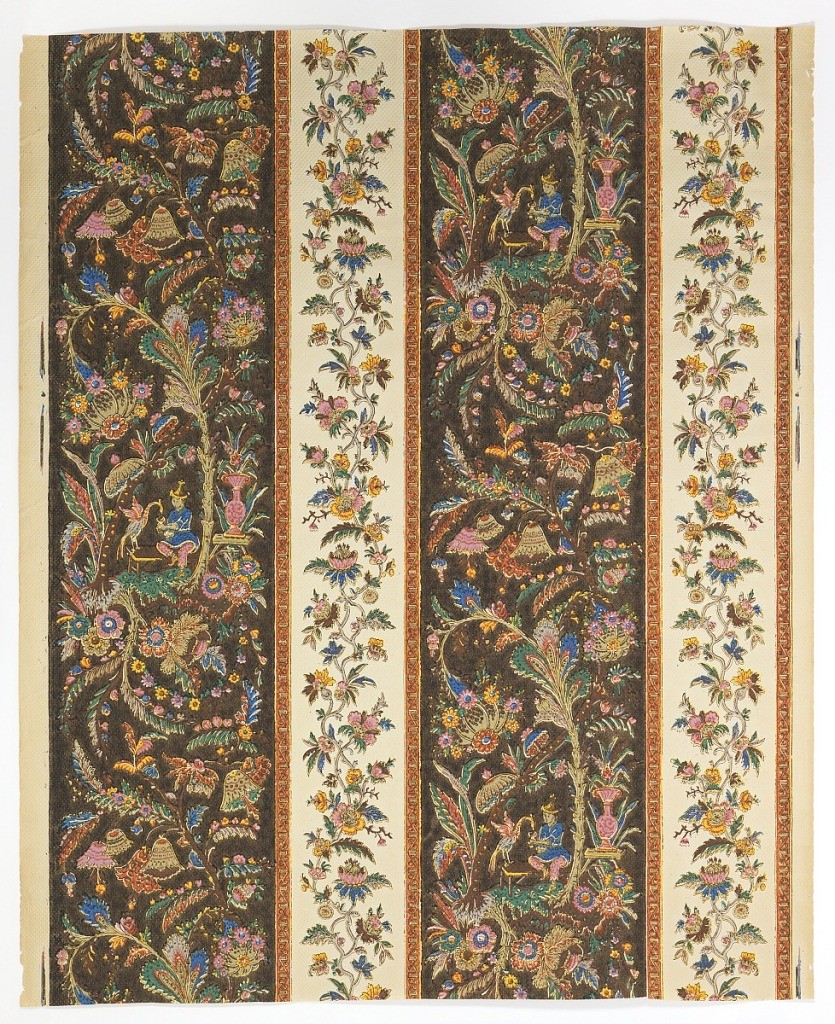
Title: Curtain paper
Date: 1870–1880
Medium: Block-printed, gauffre paper
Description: Two wide vertical stripes with chinoiserie on dark brown, alternating with two stripes of "India" flowers, edged by narrow red stripes with geometric design.